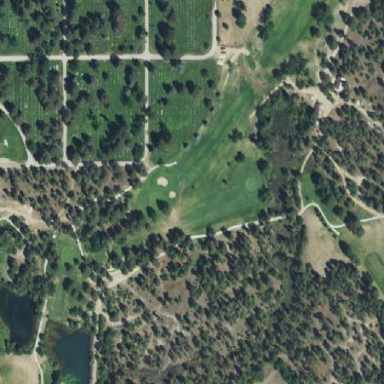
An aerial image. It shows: Golf course.